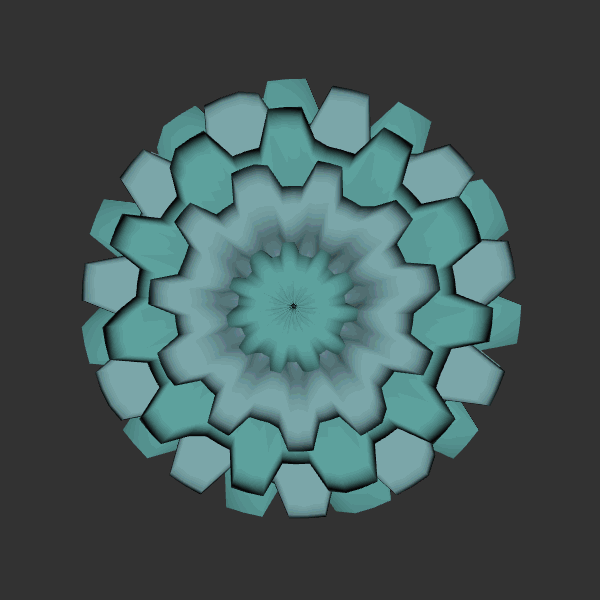
Background: dark